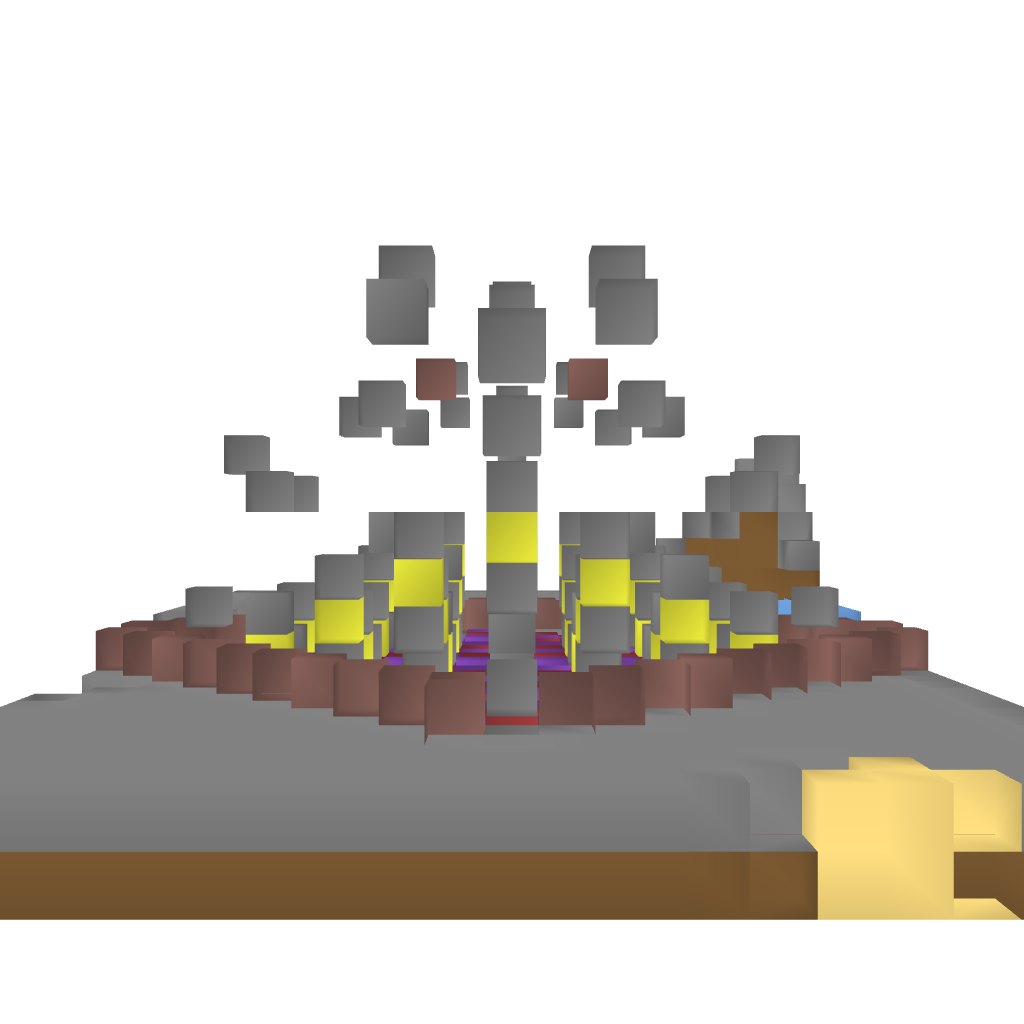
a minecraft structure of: Symmetry Parkour 2 blocks of earth and a lot of randomly placed blocks